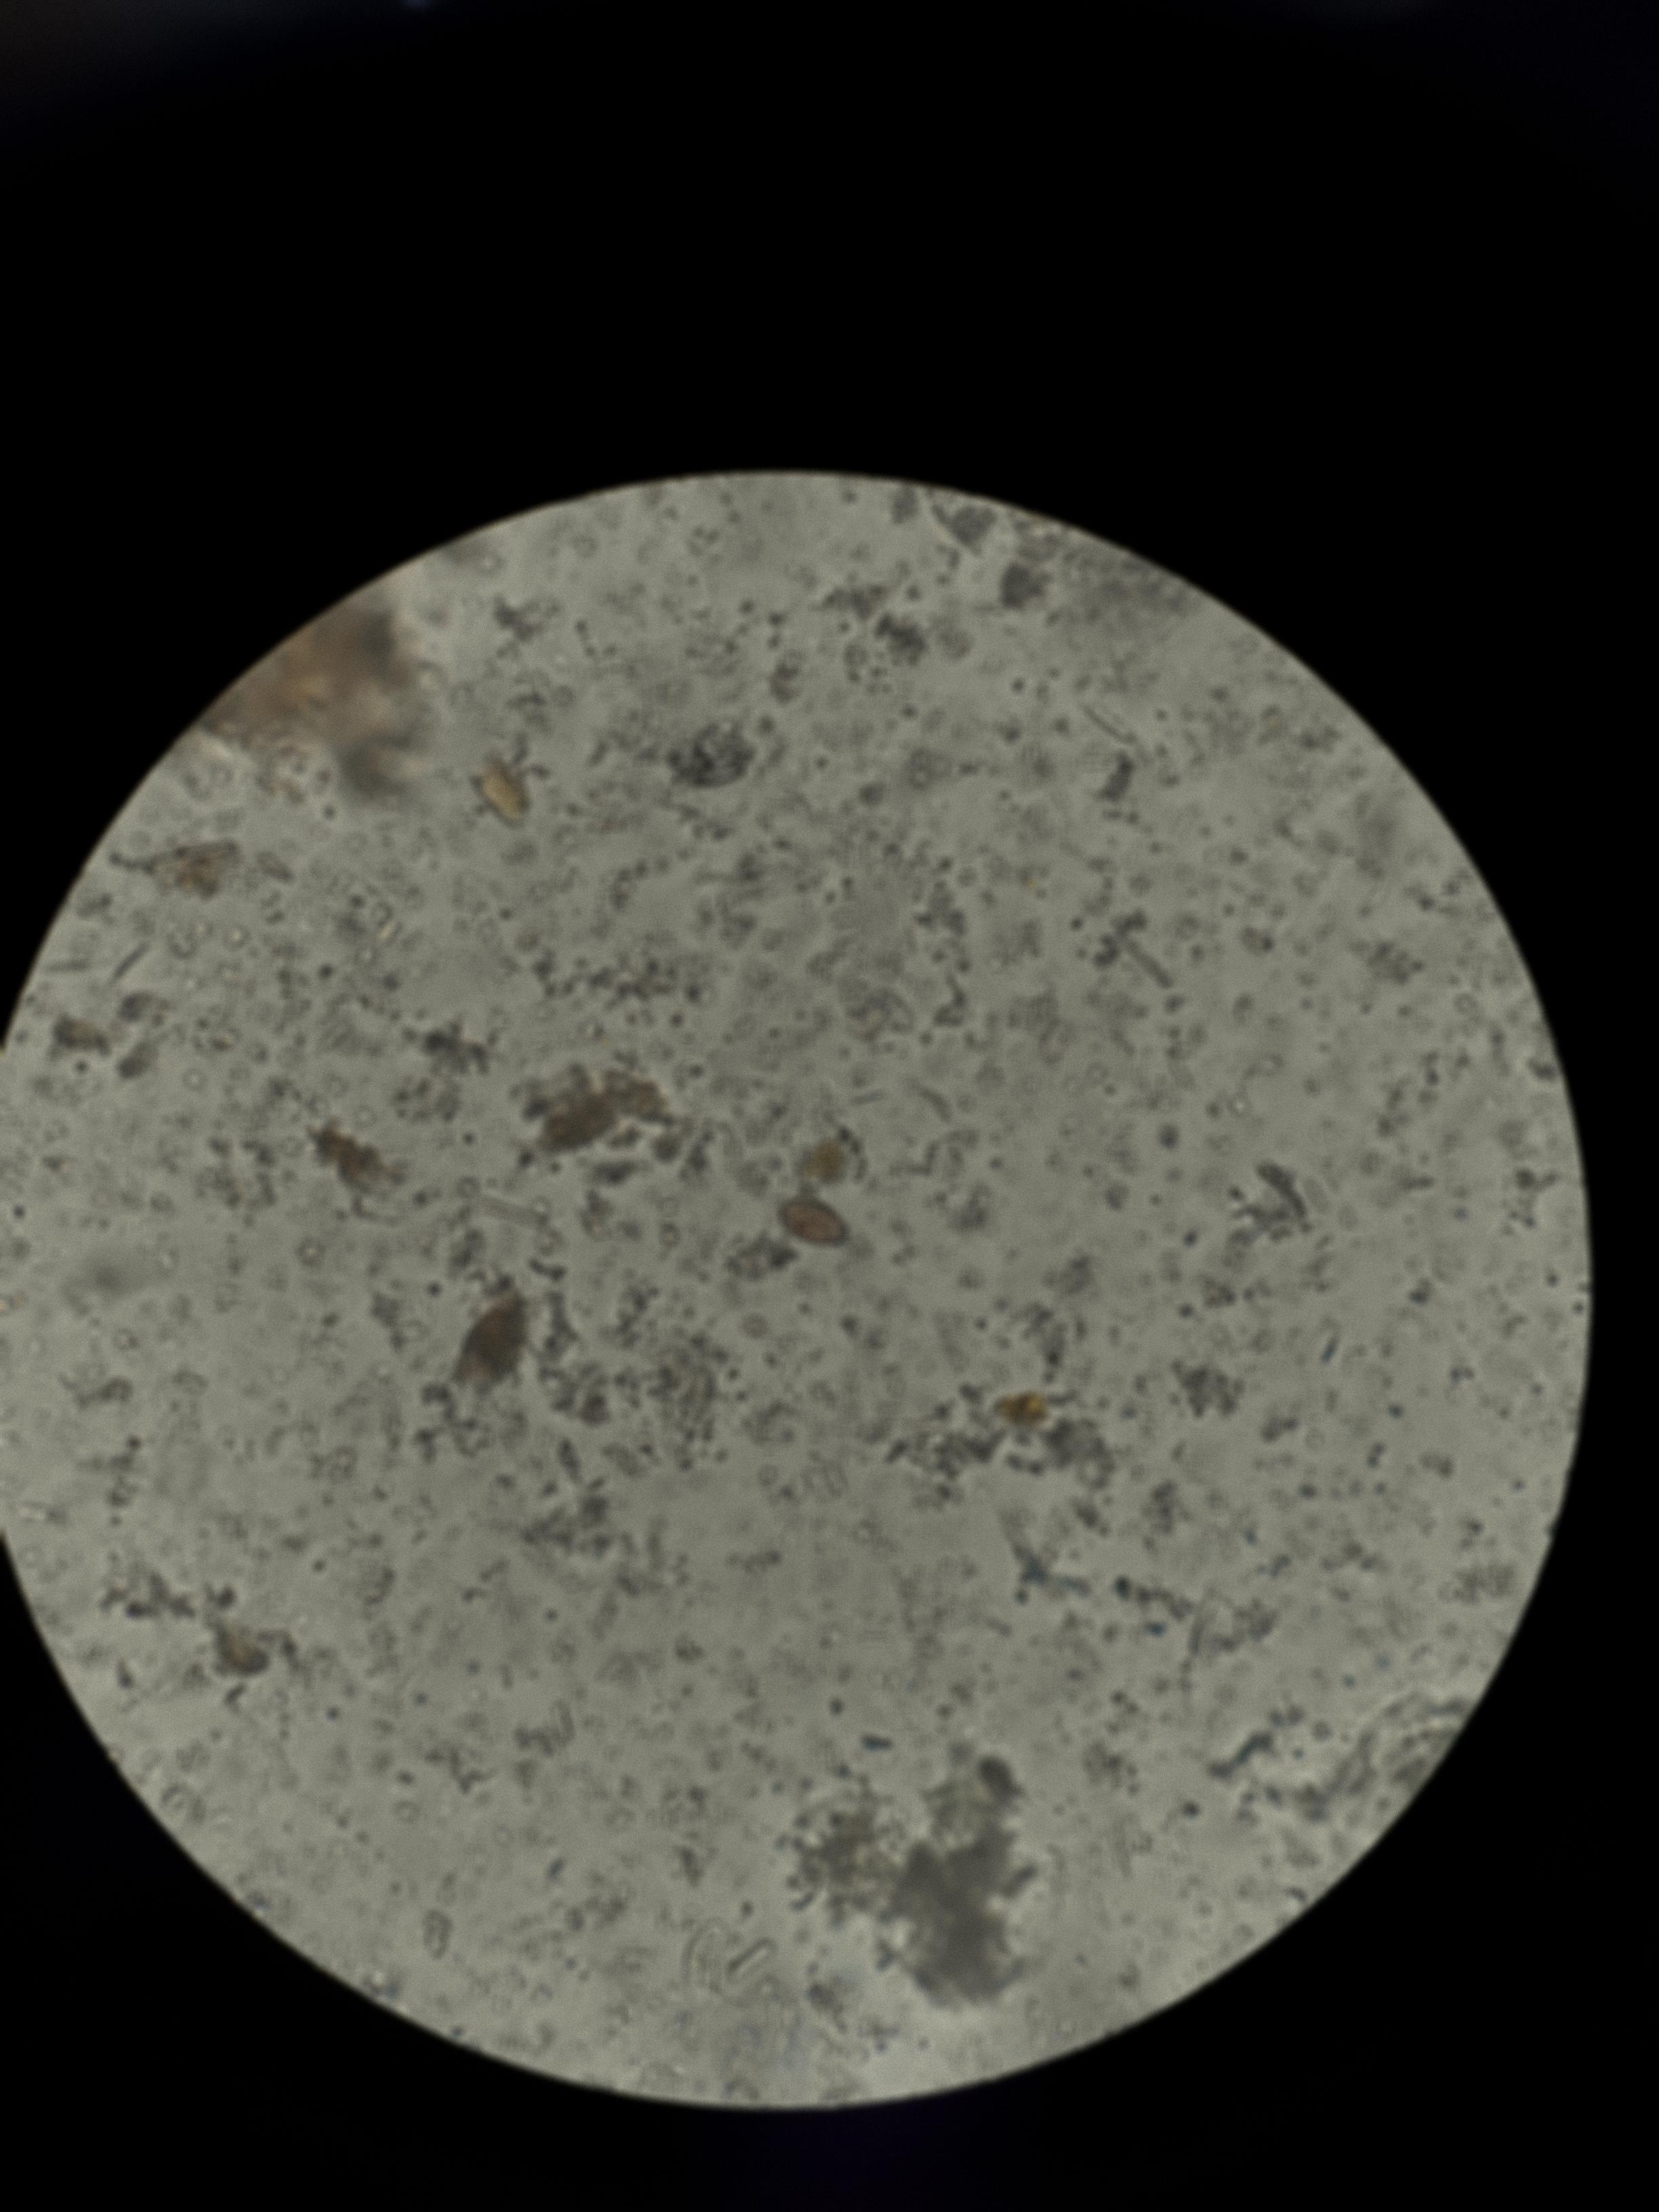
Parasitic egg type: Opisthorchis viverrine